Interaction volume radius: 10 \u00c5
Interaction volume height: 20 \u00c5
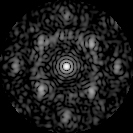
Disorder parameter: 0.5702